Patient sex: M
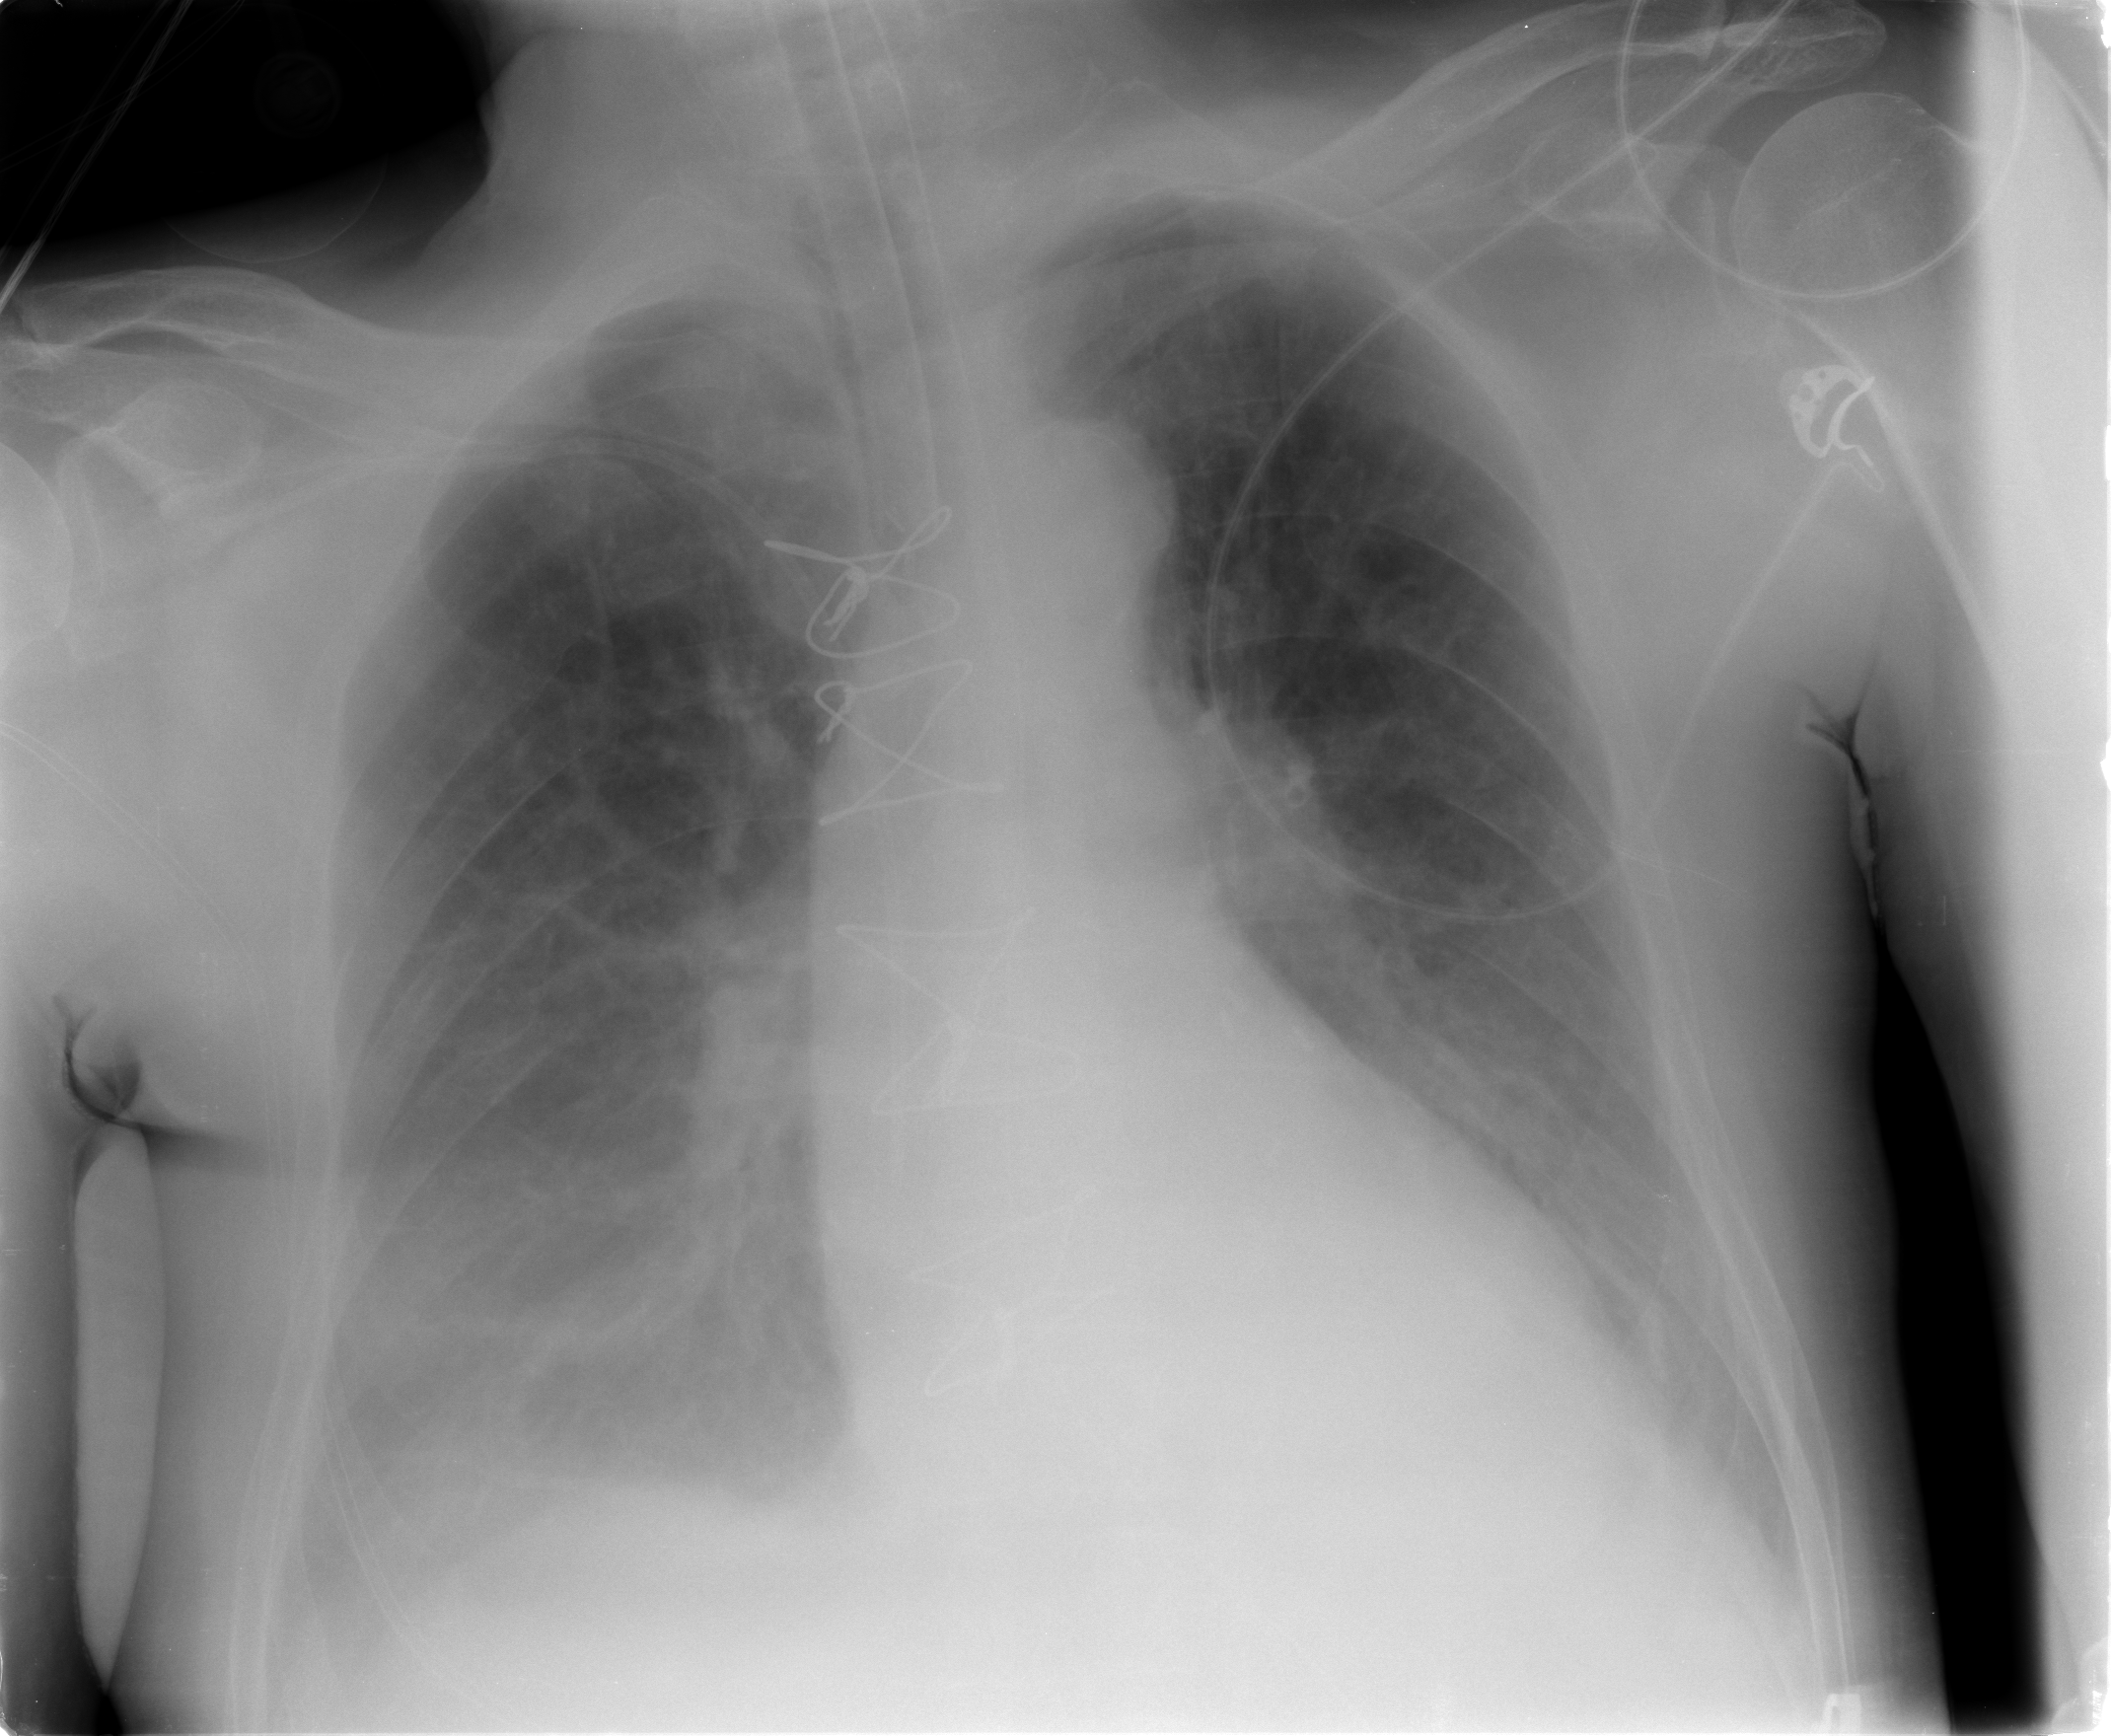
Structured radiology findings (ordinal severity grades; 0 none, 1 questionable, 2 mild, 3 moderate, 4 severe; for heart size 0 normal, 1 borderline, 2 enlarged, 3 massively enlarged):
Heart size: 2
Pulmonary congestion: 2
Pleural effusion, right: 2
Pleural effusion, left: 2
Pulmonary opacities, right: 0
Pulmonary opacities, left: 0
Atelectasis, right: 2
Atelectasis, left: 2